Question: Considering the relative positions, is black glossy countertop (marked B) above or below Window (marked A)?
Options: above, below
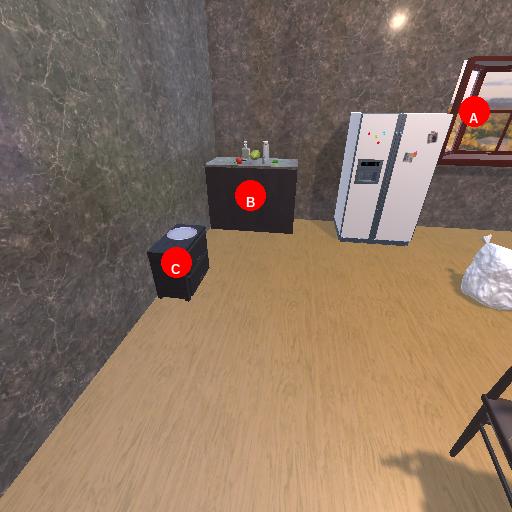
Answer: above